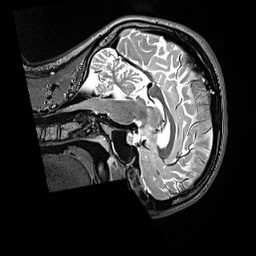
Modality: T2w
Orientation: sagittal
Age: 18
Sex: female
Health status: ill
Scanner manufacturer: siemens
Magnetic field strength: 3 T
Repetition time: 3.2 s
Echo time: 0.564 s